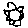
Label: flower